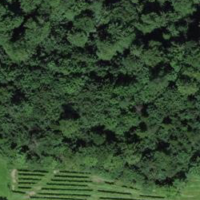
EUNIS habitat code: 41
Species observed at this site:
Cardamine pratensis